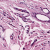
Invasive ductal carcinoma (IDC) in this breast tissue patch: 0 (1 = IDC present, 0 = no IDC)